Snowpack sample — Buffalo Mountain, Silverthorne, Colorado, USA (1/25/25, 10:11 AM MST)
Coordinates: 39.6222, -106.1139
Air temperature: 22 °F
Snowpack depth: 110 cm
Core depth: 30 cm
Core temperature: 42.8 °F
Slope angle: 12°, slope face: 102°
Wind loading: high
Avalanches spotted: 0
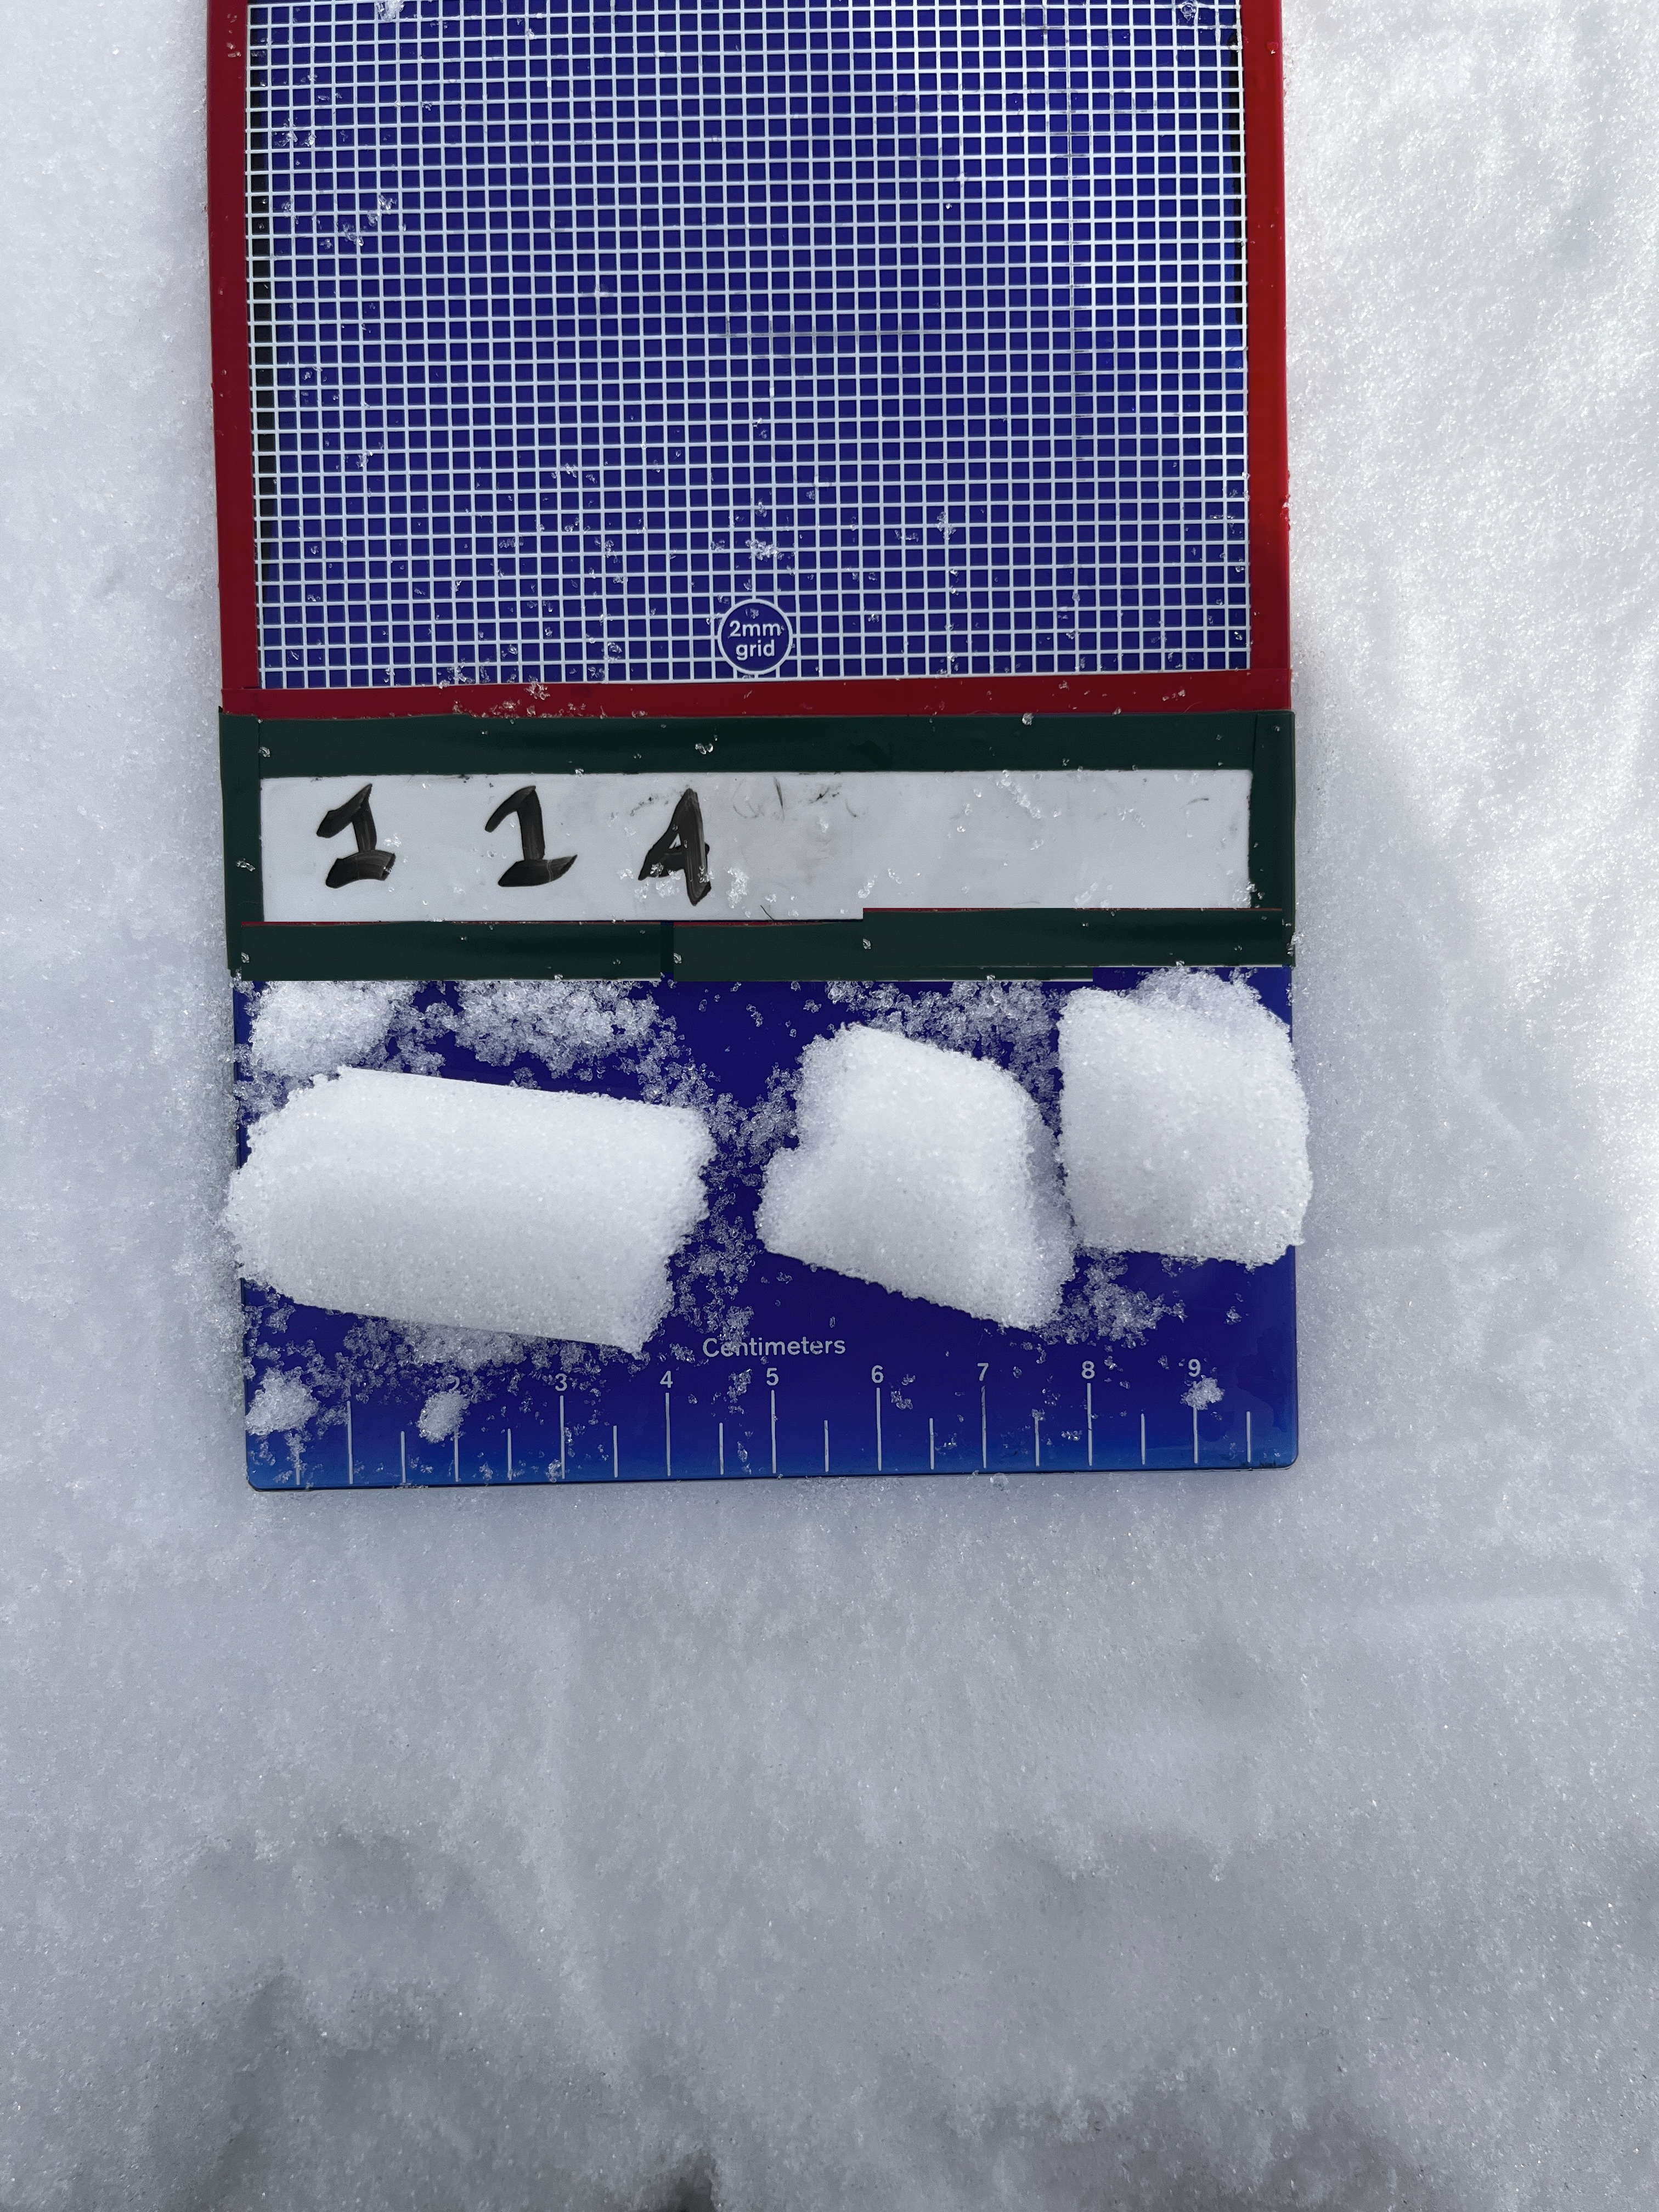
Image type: crystal_card
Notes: No avalanches nearby, collected on the outskirts of a fire break 15 meters from the treeline, on way to Buffalo and Red Mountain